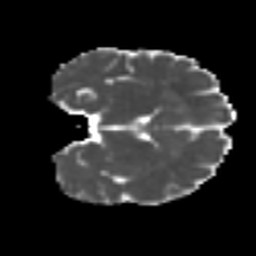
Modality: MD
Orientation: coronal
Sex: female
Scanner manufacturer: ge
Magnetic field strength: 3 T
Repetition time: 7 s
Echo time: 0.08 s